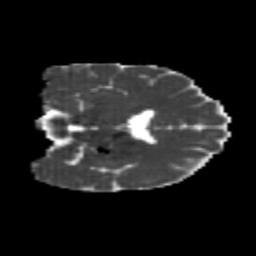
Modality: MD
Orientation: coronal
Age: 23
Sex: female
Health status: healthy
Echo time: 0.074 s